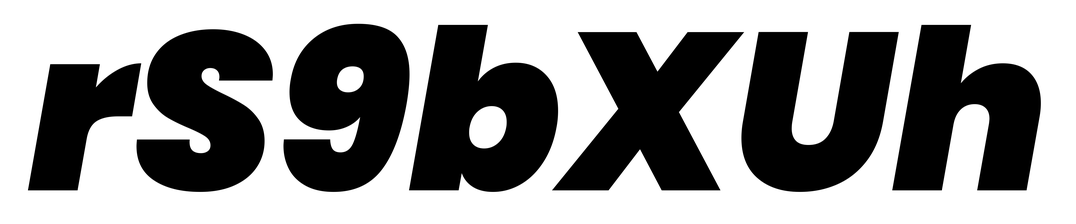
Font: Poppins-BlackItalic